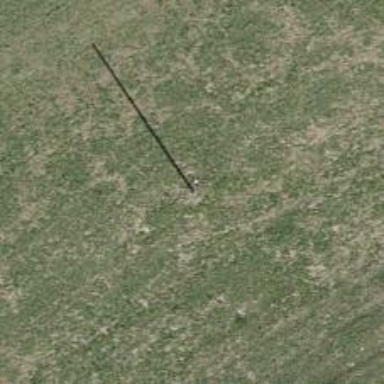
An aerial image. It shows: Power pole.